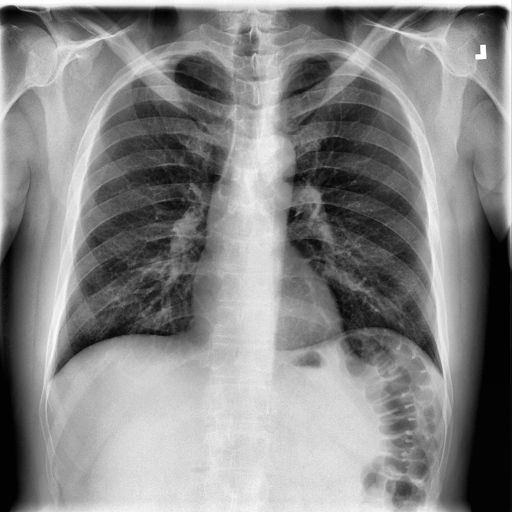
Finding: NORMAL